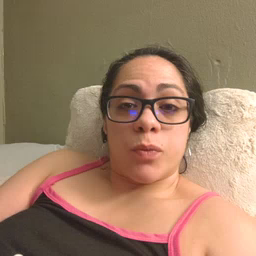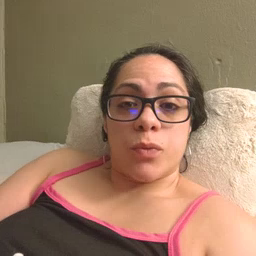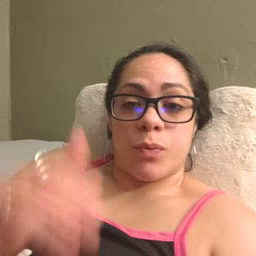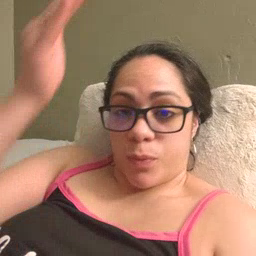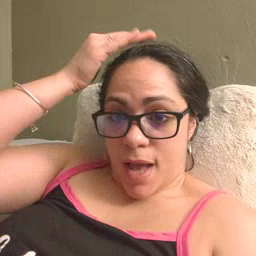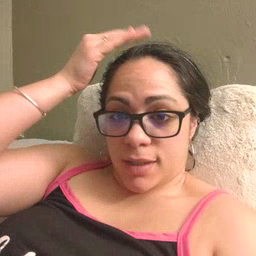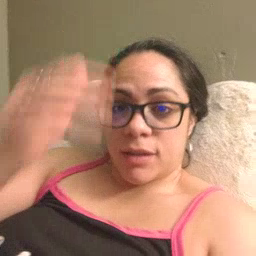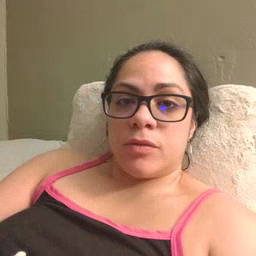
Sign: hat